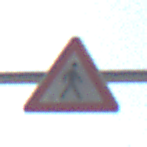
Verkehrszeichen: FussgaengerLinks
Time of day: MorningAfternoon
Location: Outdoor (Suburban)
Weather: Clear
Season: NotSpecified
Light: Natural